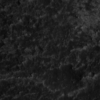
Label: not_dusty